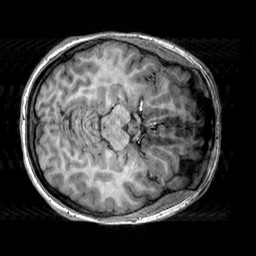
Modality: T1w
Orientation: axial
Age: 21
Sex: female
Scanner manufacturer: siemens
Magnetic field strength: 3 T
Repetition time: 2.3 s
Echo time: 0.00303 s